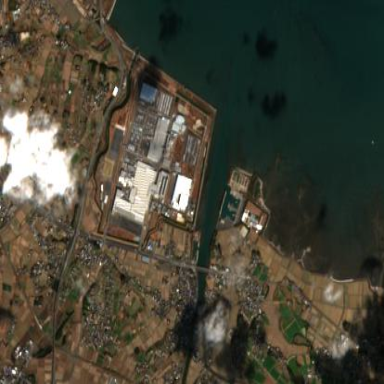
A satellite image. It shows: Industrial area dedicated to manufacturing.